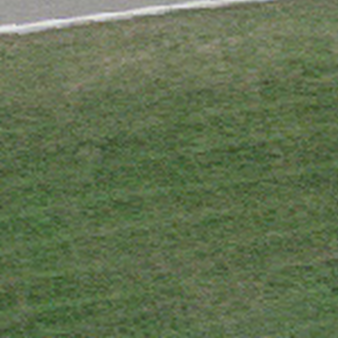
Label: other